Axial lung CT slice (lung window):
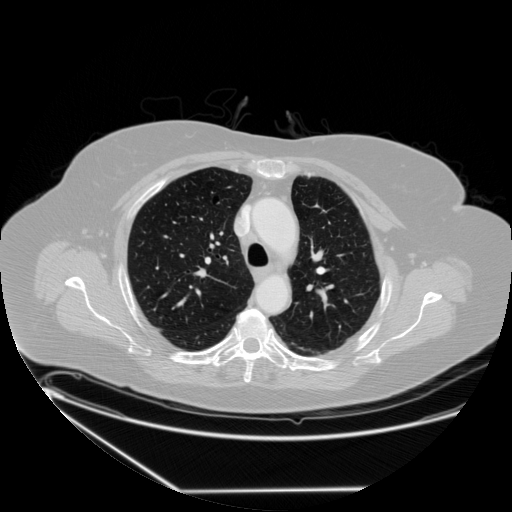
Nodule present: no